Interaction volume radius: 10 \u00c5
Interaction volume height: 45 \u00c5
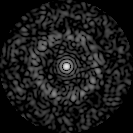
Disorder parameter: 0.8195